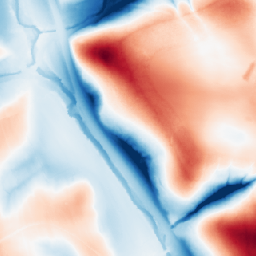
Category: classical
Decomposition family: uniform
Decomposition parameters: size: 100
Upsampling method: nearest
Upsampling parameters: scale: 8
Upsampling scale: 8